Question: I have to create three different variable arrays:
The first array is multidimensional and the other two are one-dimensional.
I have to get the lowest value of multidimensional array and the name of the person who has earned that value.
What you do not know is how to associate two arrays of different variables.

'''
$notas=array(array(5, 7.5, 6),
array(9, 6.5, 8),
array(8, 5.5, 7.5),
array(6.5, 5, 4));
$asignaturas=array("so", "hw", "html");
$nombres=array("Pepe", "Juan", "Ana", "Miren");
echo "<h4>The lowest note in all asginaturas and the name of the student who has earned </h4>";
for ($i=0; $i<=3; $i++)
{
$array[$i]=min($notas[$i]);
}
$menor= min($array[0], $array[1], $array[2], $array[3]);
echo $menor;
'''
So far I've only received the smallest value of multidimensional array.
Thanks in advance.
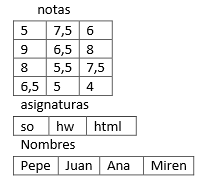
Answer: '''
$notas=array(array(5, 7.5, 6),
array(9, 6.5, 8),
array(8, 5.5, 7.5),
array(6.5, 5, 4));
$asignaturas=array("so", "hw", "html");
$nombres=array("Pepe", "Juan", "Ana", "Miren");
echo "<h4>The lowest note in all asginaturas and the name of the student who has earned </h4>";
for ($i=0; $i<=3; $i++)
{
$array[$i]=min($notas[$i]);
}
$menor= min($array[0], $array[1], $array[2], $array[3]);
$names=array(); // in case multi winners
for ($i=0; $i<=3; $i++)
{
if( $menor==$array[$i])
{
$names[]= $nombres[i];
}
}
foreach($names as $winner)
{
echo $winner."<br/>";
}
'''